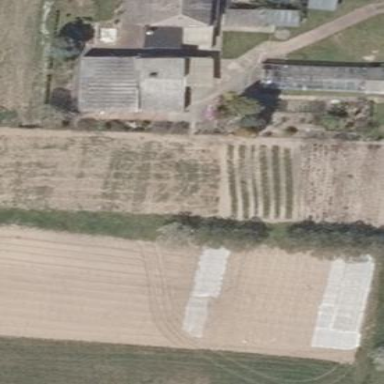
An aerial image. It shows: Farmyard area.